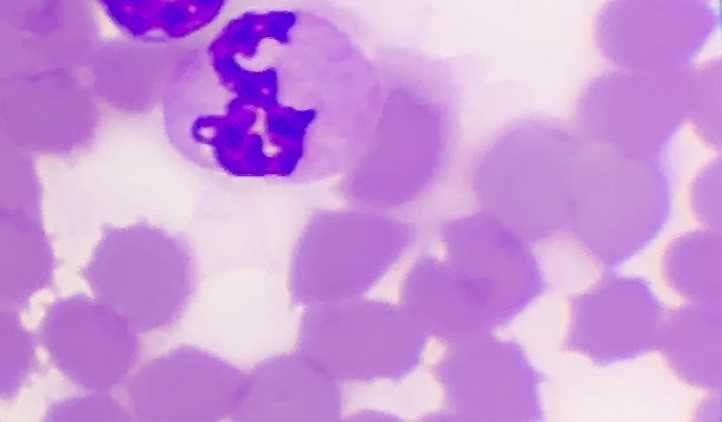
White blood cell type: Neutrophil